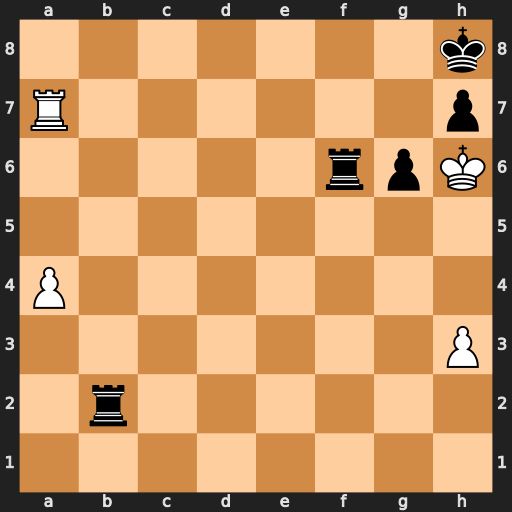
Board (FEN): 7k/R6p/5rpK/8/P7/7P/1r6/8
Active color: w
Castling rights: -
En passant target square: -
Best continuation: Ra8+ Rb8 Rxb8+ Rf8 Rxf8#